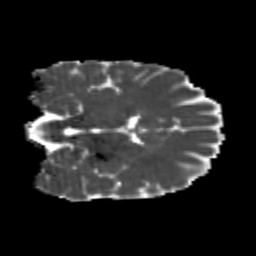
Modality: MD
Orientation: coronal
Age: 20
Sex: female
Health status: healthy
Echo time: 0.074 s